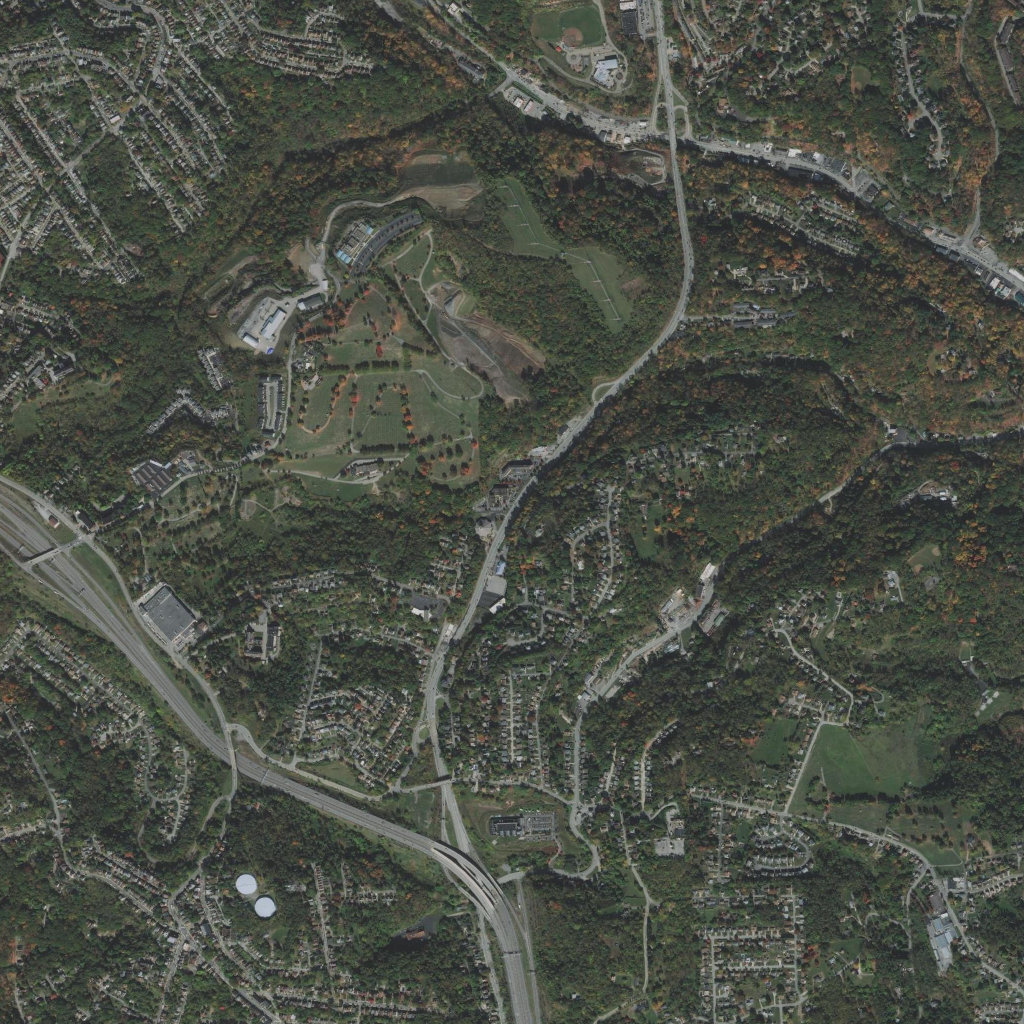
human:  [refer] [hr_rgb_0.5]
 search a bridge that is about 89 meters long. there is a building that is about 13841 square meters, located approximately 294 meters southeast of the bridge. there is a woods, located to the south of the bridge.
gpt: <box>[[2, 53, 5, 55, 0]]</box>